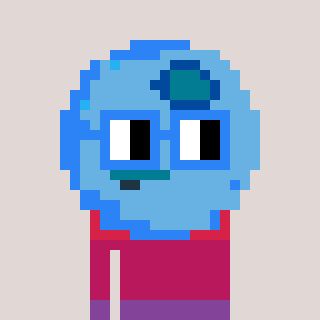
a pixel art character with square blue glasses, a blueberry-shaped head and a redpinkish-colored body on a warm background